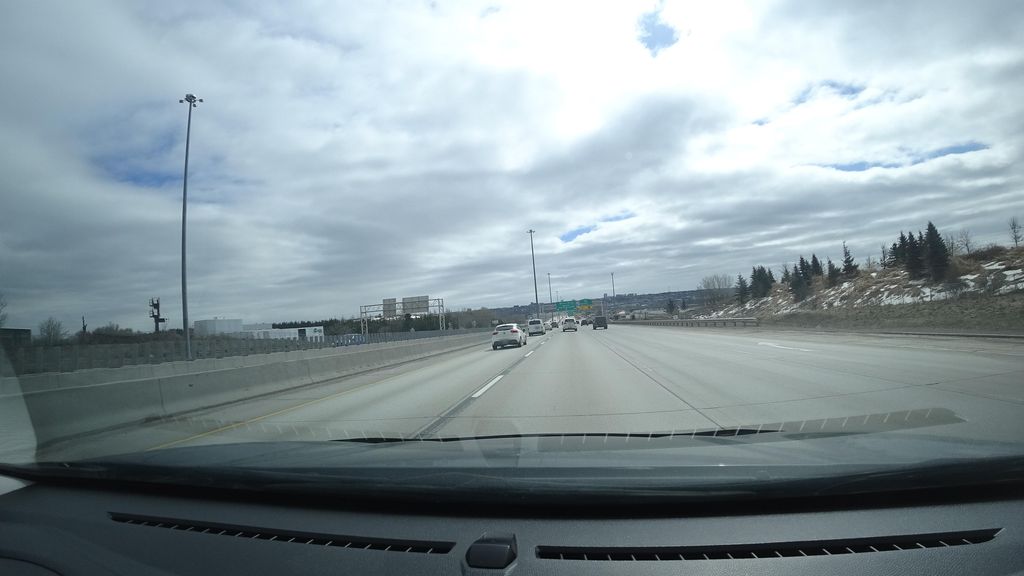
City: quebec_city